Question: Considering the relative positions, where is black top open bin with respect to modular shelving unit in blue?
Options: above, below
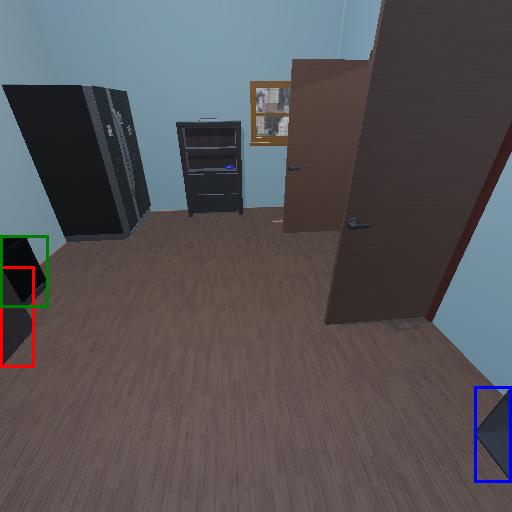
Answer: above